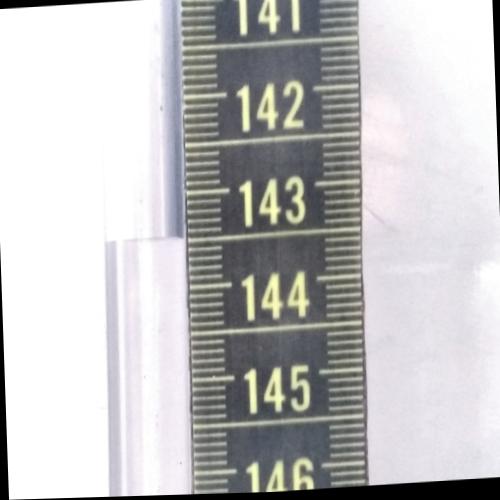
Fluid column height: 143.5 cm